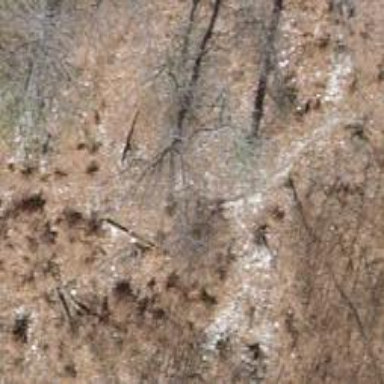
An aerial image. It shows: Dirt path.